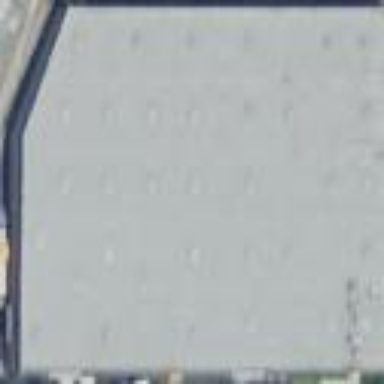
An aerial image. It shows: Warehouse building.